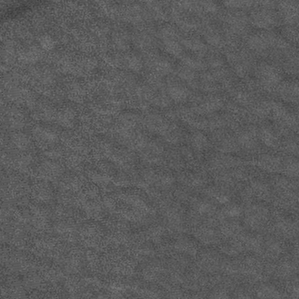
Label: frost